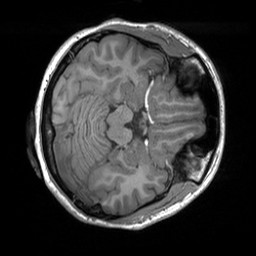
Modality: T1w
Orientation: axial
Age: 25
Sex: female
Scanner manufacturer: siemens
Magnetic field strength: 3 T
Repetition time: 1.9 s
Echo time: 0.00252 s